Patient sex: M
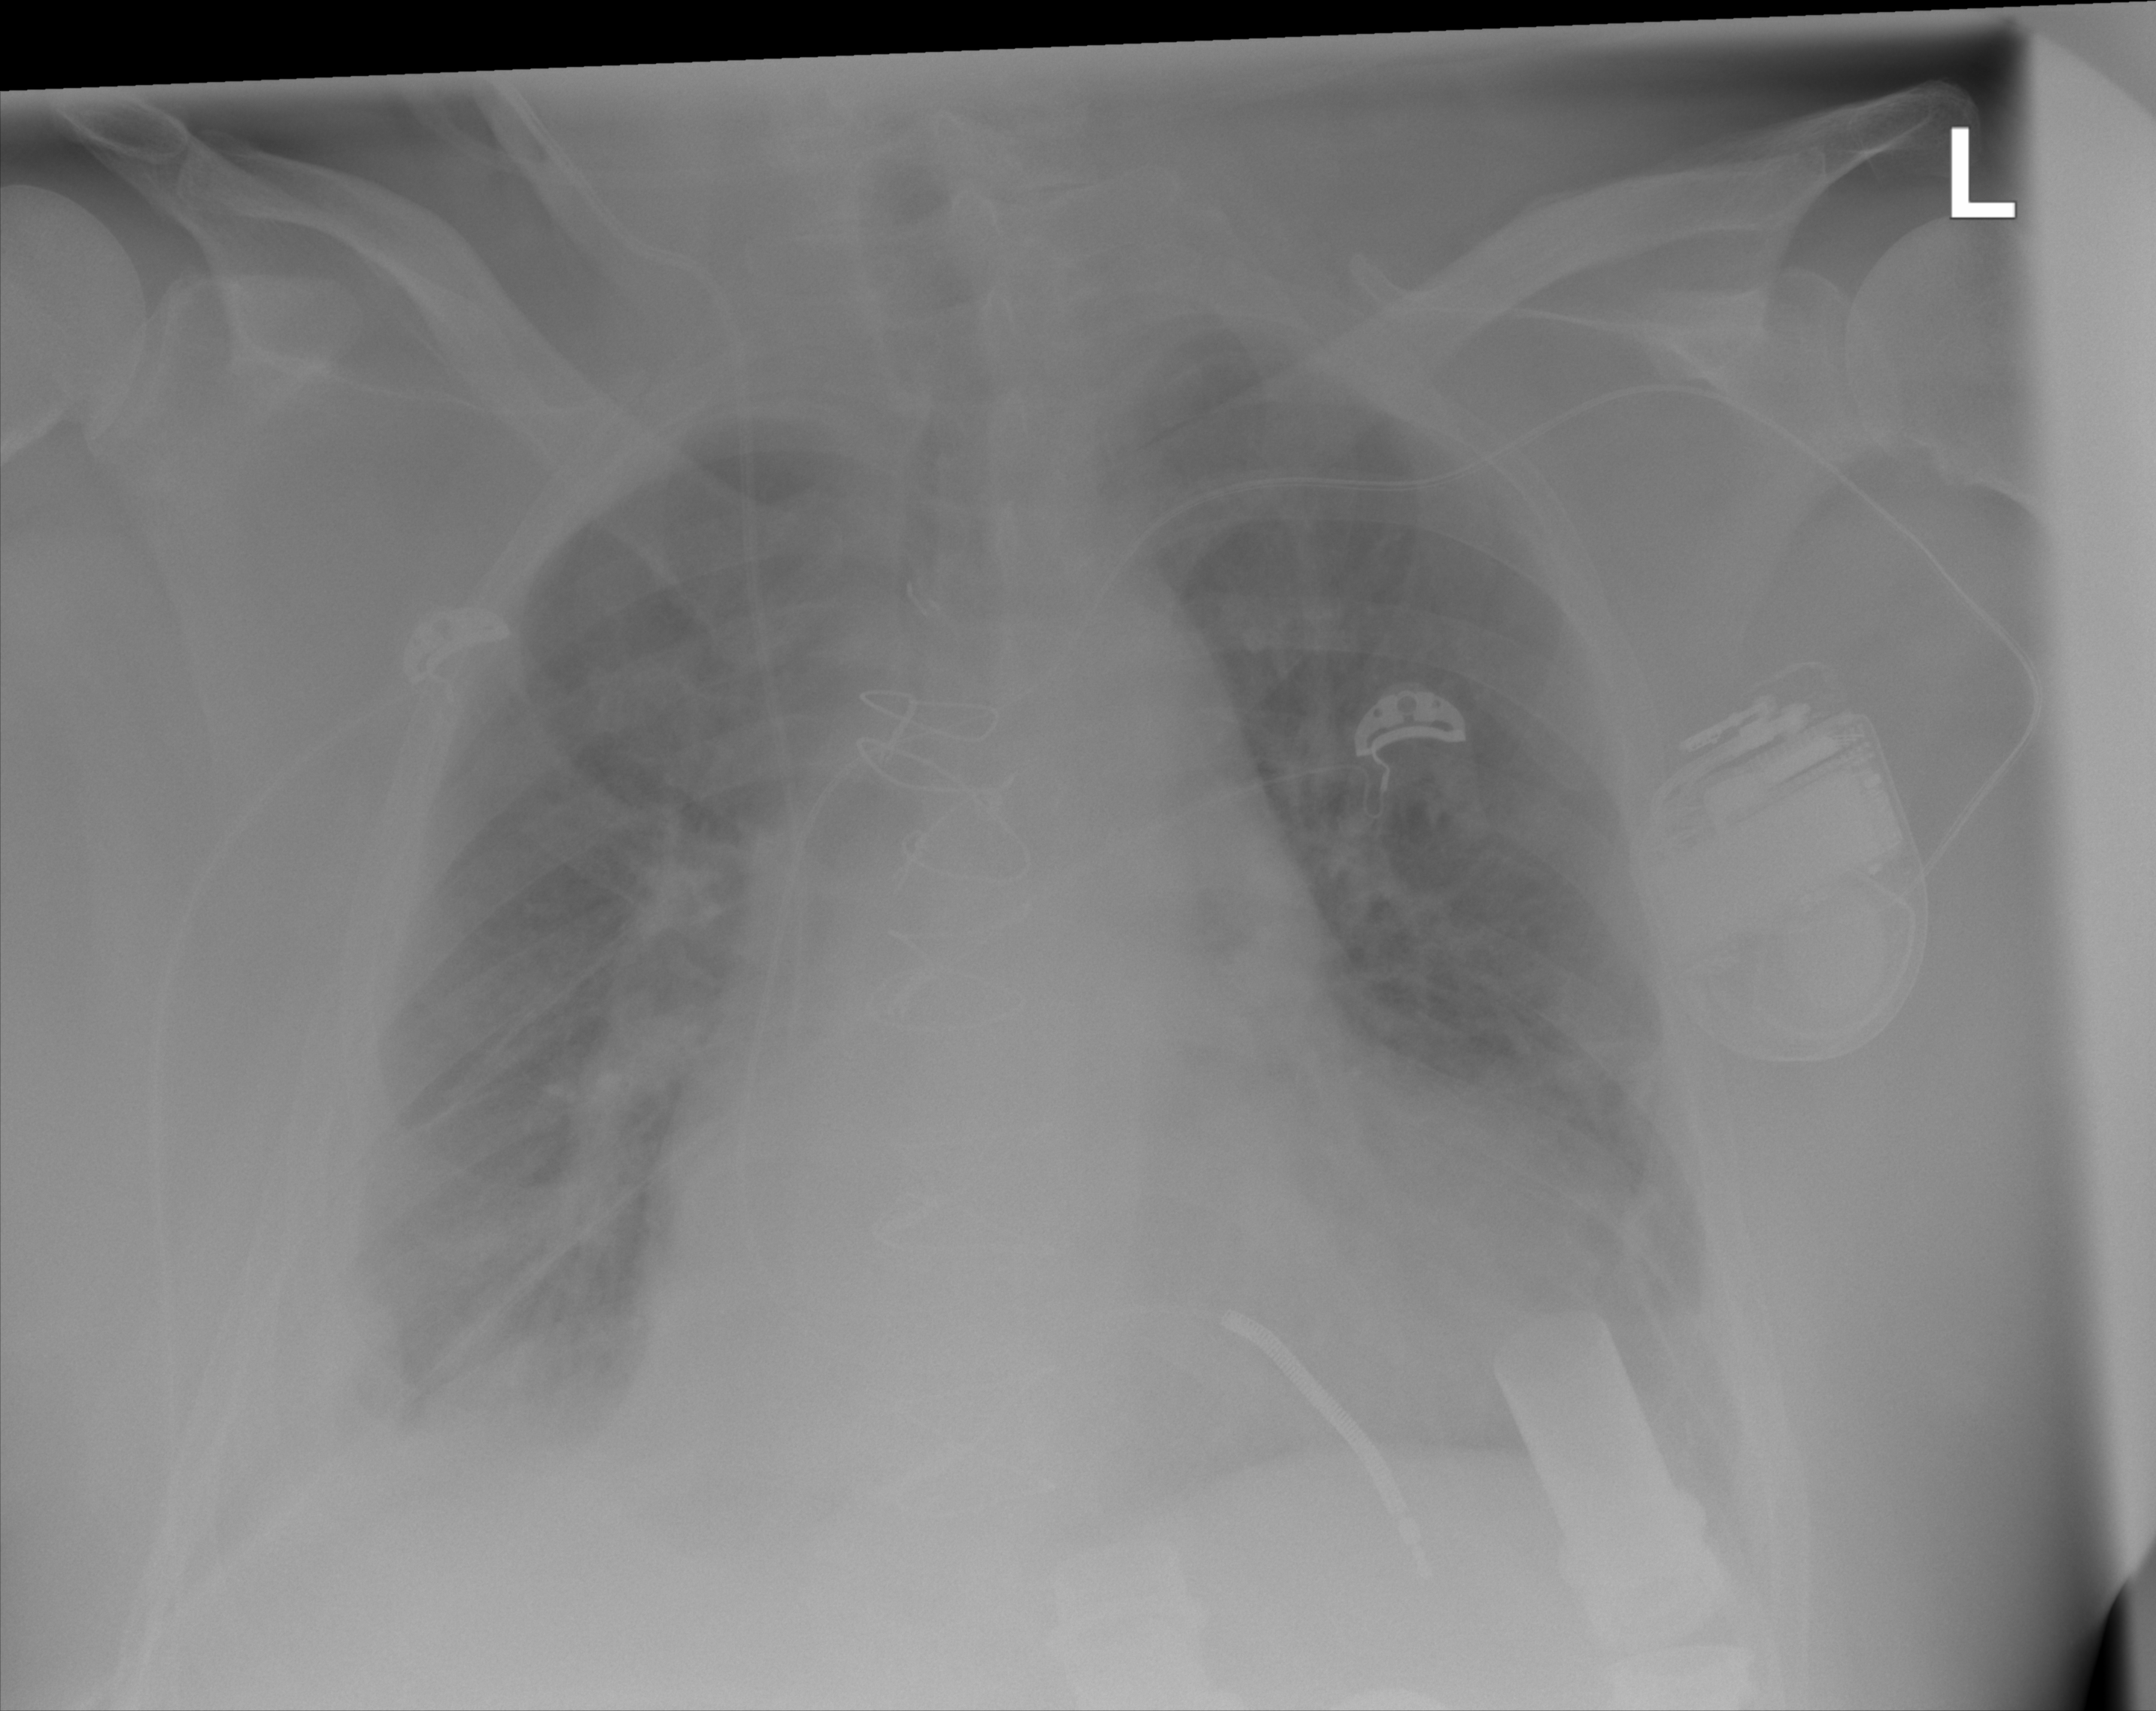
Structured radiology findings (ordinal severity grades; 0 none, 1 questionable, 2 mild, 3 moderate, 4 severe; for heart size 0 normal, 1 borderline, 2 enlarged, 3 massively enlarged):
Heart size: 2
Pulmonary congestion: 2
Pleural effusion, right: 2
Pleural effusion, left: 0
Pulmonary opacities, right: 0
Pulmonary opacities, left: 1
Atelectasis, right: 2
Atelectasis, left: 2